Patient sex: F
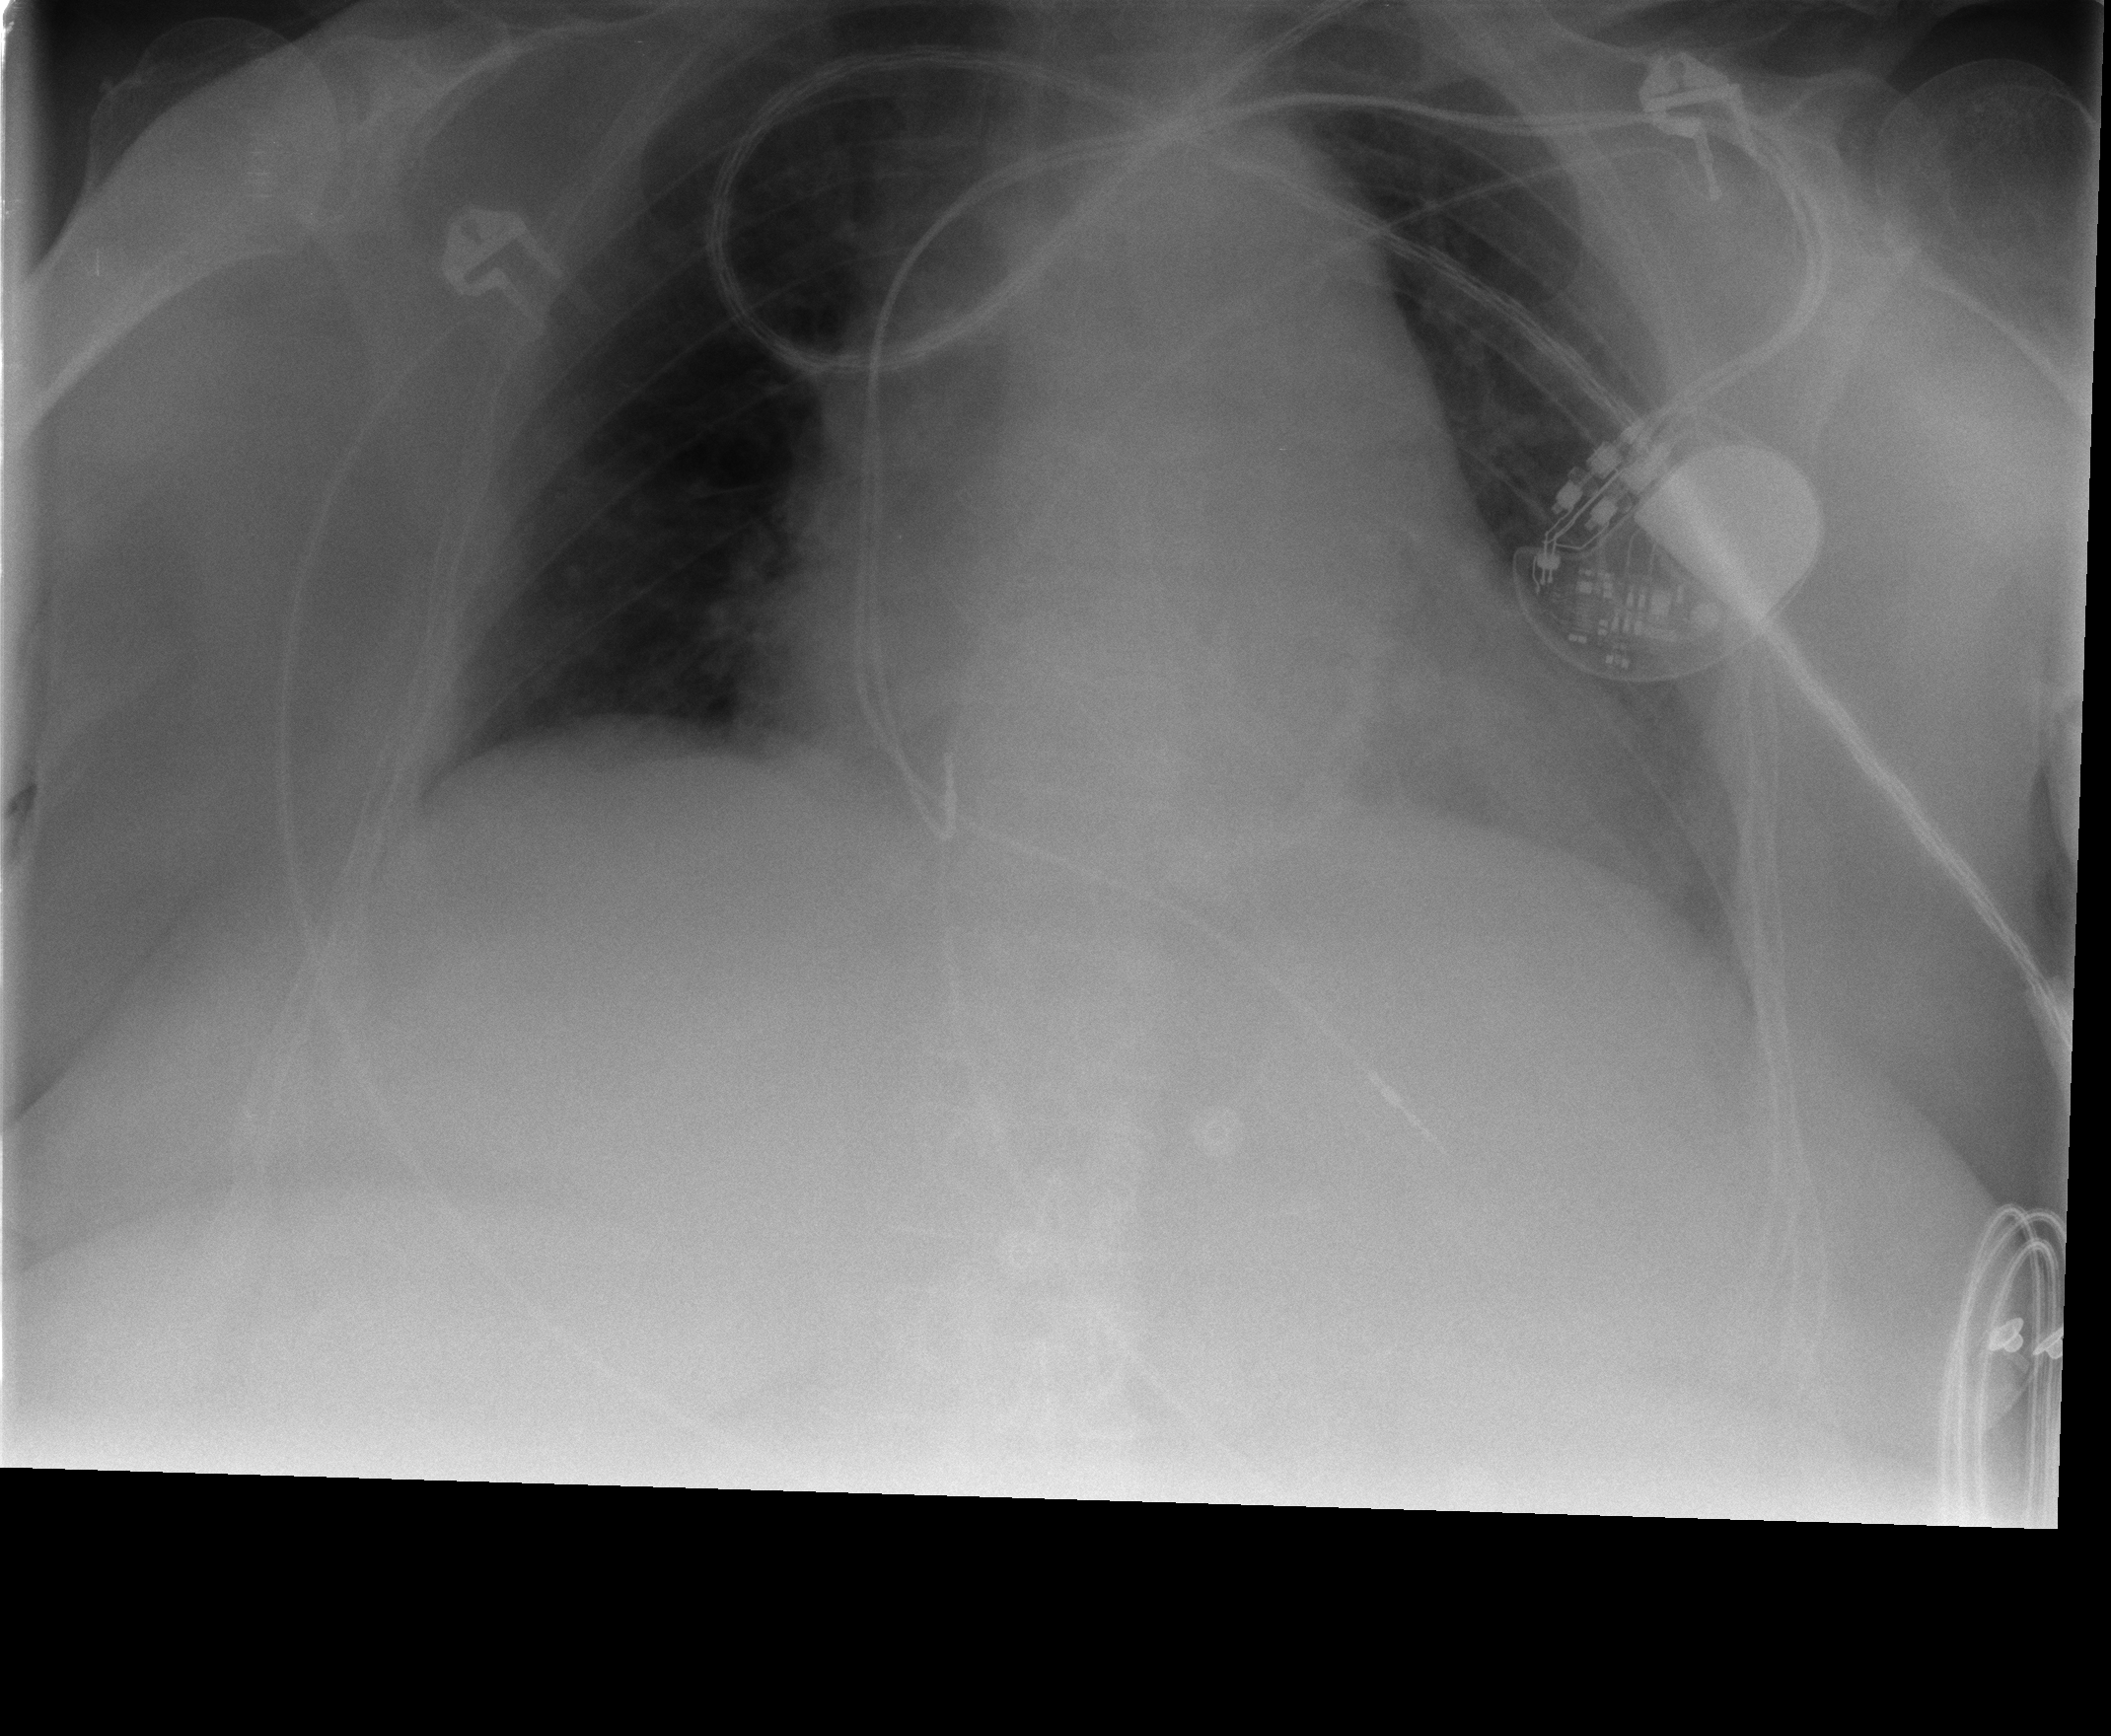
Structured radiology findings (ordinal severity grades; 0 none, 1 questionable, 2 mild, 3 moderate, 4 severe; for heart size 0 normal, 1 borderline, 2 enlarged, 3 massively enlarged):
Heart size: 2
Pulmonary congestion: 2
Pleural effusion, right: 0
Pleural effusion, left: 0
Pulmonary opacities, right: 0
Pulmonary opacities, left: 0
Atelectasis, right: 0
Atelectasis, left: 0